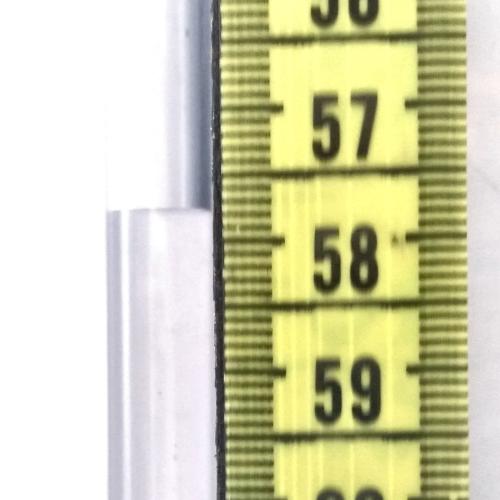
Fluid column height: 57.8 cm